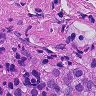
Metastatic tissue present: yes